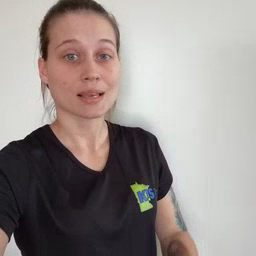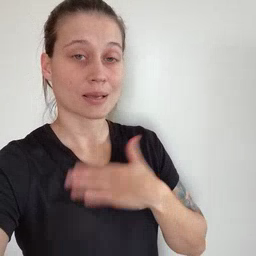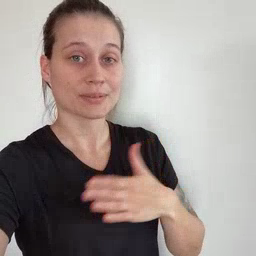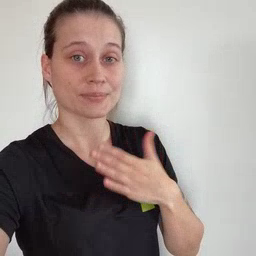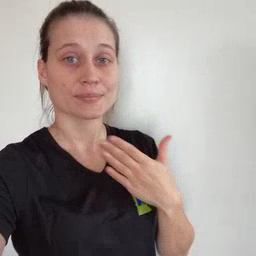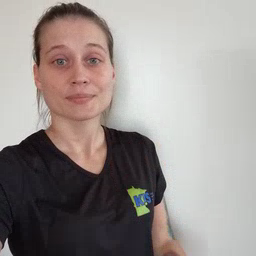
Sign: happy